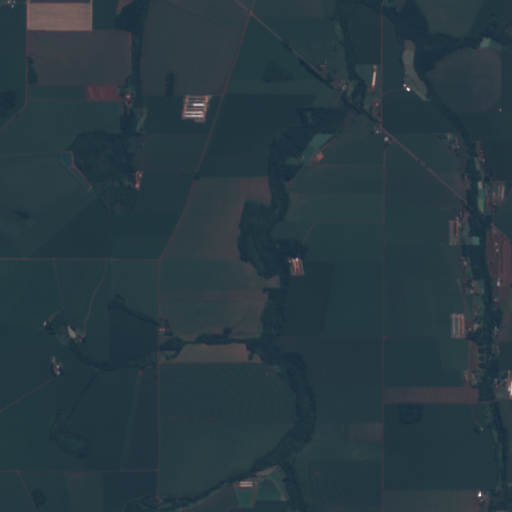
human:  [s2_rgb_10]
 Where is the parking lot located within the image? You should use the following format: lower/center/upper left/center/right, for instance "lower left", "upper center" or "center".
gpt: The parking lot is located in the upper center of the image.
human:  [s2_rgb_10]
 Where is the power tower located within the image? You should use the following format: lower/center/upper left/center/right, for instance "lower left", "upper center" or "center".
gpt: The power tower is located in the lower of the image.
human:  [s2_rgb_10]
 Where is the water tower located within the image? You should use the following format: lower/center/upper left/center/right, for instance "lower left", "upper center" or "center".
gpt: The water tower is located in the upper center of the image.
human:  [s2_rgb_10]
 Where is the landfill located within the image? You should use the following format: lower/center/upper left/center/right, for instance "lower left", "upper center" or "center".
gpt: There is no landfill in the image.